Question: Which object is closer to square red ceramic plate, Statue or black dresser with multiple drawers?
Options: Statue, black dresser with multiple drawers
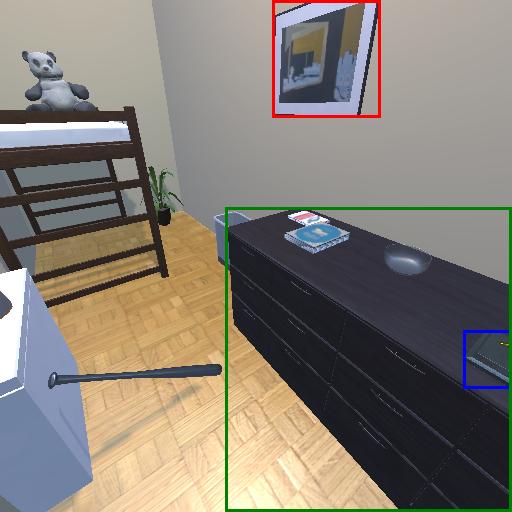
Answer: Statue